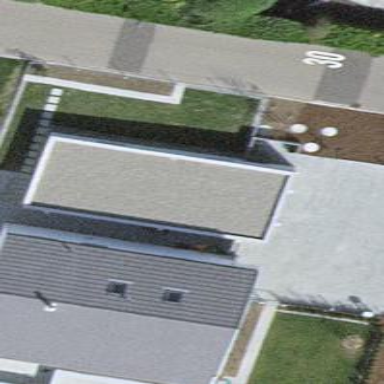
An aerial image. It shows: Garage.